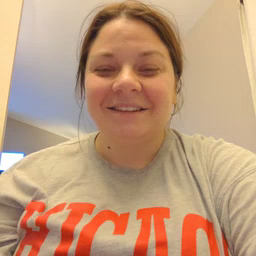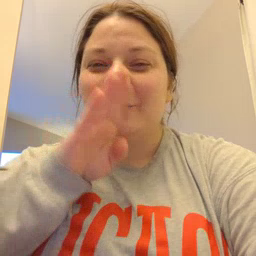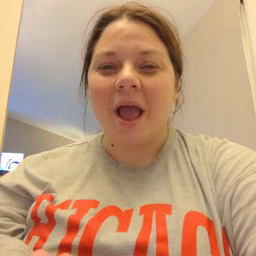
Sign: quiet